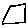
Label: triangle